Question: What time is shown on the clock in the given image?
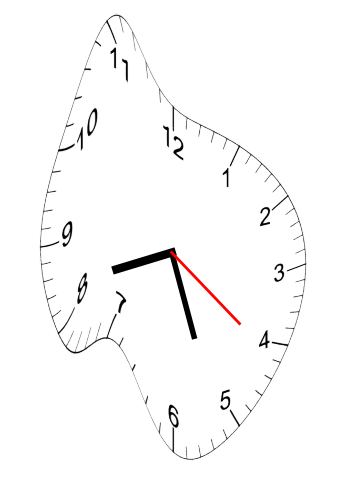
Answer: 08:26:21